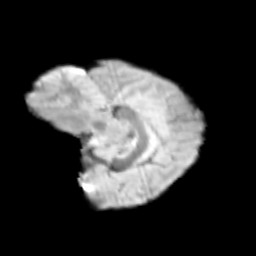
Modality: T2w
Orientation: sagittal
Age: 12
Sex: female
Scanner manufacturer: siemens
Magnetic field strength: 3 T
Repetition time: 3.8 s
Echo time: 0.07 s